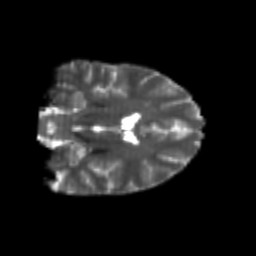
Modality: T2w
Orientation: coronal
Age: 26
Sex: female
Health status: healthy
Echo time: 0.074 s